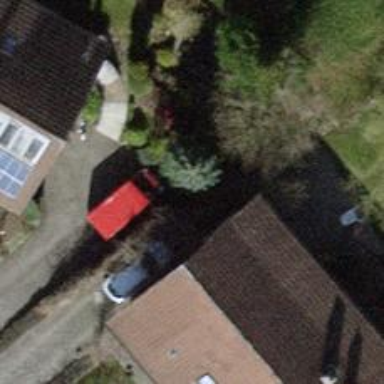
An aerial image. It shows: Hedge acting as barrier.